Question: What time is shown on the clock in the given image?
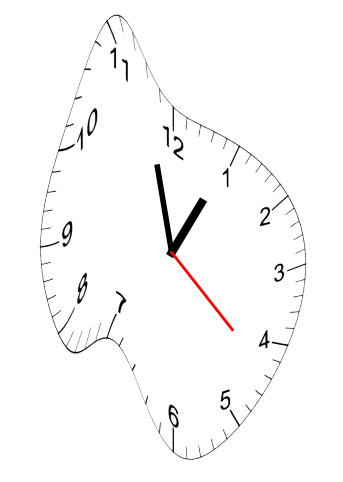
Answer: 12:57:22